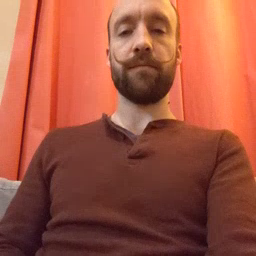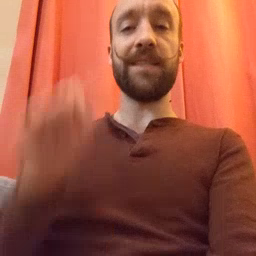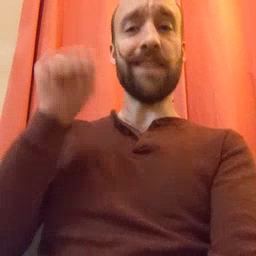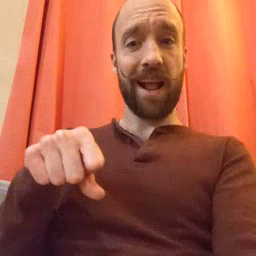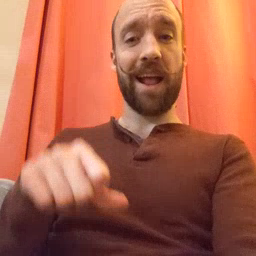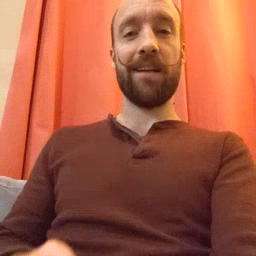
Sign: can